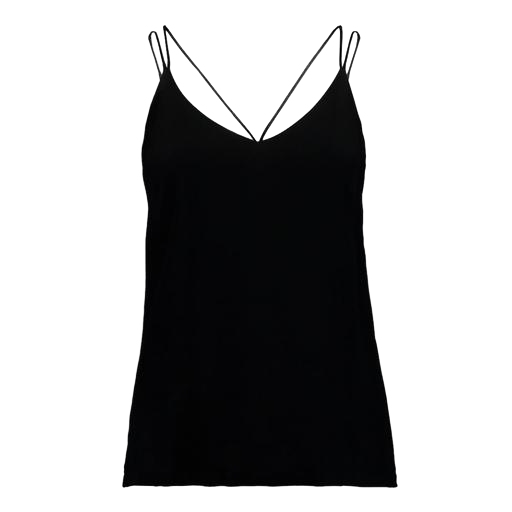
black strappy tank top, strappy v neck cami, black chelsea cami, white background